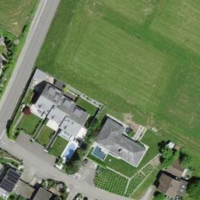
EUNIS habitat code: 25
Species observed at this site:
Cirsium arvense
Fraxinus excelsior